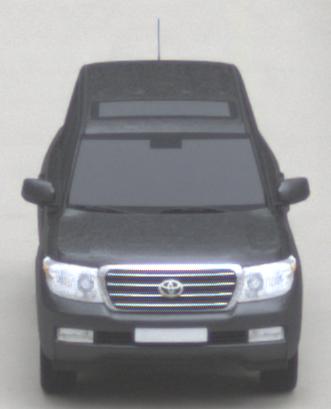
Make: Toyota
Model: Land Cruiser V8 4.7
Detailed model: Land Cruiser V8 (J20)
Model produced from: 2008/03
Model produced until: 2009/11
Doors: 5
Color: gray
Road condition: dry road
Daytime: morning or afternoon
Contrast: low contrast